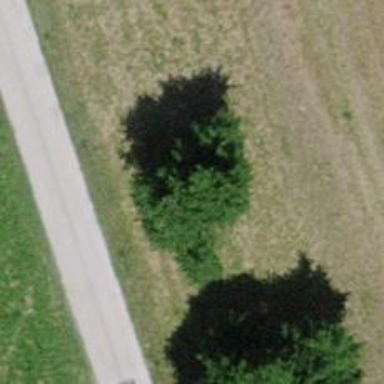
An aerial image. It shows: Deciduous tree with broadleaved leaves.